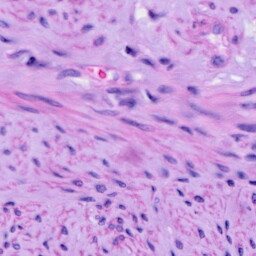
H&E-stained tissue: Cervix